Question: I am having two gridviews. (names that i gave)
- -
Initially all the items in the gridview will be empty(something like invisible). Based on click of item in bottom gridview the items in the top grid view will be shown.
Ex: suppose the items in top gridview be "<PHONE>". Initially all are invisible.
Once I click on an item in the bottom grid view, i need to make the appropriate numbers visible in the top grid view.
Lets say, i clicked 1. The grid view items where I am having "1" should be visible.
I tried this logic but something went wrong and i am ended up with some wierd results.
Look at the output :

If you see the above image for input "<PHONE>" when 1 is clicked all 1's are turned to visible. when i clicked 2, 2's got visible and even extra 1's are assigned to the grid.
I donno why this happened.
This is the code that I tried.
Main Activity :
'''
public class MainActivity extends Activity {
GridView grid_topNumbers;
GridView gridview_belownumbers;
@Override
public void onCreate(Bundle savedInstanceState) {
super.onCreate(savedInstanceState);
setContentView(R.layout.activity_main);
gridview_belownumbers = (GridView)findViewById(R.id.gridview_belownumbers);
grid_topNumbers = (GridView)findViewById(R.id.gridview_topnumbers);
TopGrid topGridAdapter = new TopGrid(this);
Constants.topNumbers = "<PHONE>";
List<TopNumbersObject> topNumList = new ArrayList<TopNumbersObject>();
TopNumbersObject topnumObj = null;
for(int i=0;i< Constants.topNumbers.length();i++){
topnumObj = new TopNumbersObject();
if(i<Constants.topNumbers.length()-1)
{
topnumObj.number = (Constants.topNumbers.substring(i, i+1))+"";
}
else
{
topnumObj.number = (Constants.topNumbers.substring(i))+"";
}
topnumObj.isVisited =false;
topNumList.add(topnumObj);
}
Constants.TopNumbersList = topNumList;
grid_topNumbers.setAdapter(topGridAdapter);
gridview_belownumbers.setAdapter(new CustomGridViewAdapter(this,topGridAdapter));
}
@Override
public boolean onCreateOptionsMenu(Menu menu) {
getMenuInflater().inflate(R.menu.activity_main, menu);
return true;
}
}
'''
My Bottom Grid view adapter :
'''
public class CustomGridViewAdapter extends BaseAdapter {
Context cont;
LinearLayout.LayoutParams params = null;
TopGrid topAdapter = null;
public CustomGridViewAdapter(Context c,TopGrid topAdapter) {
params = new LinearLayout.LayoutParams(LayoutParams.WRAP_CONTENT,
LayoutParams.WRAP_CONTENT);
cont = c;
this.topAdapter = topAdapter;
// type = Typeface.createFromAsset(cont.getAssets(),
// "fonts/letters_fonttype.ttf");
}
@Override
public int getCount() {
return 10;
}
@Override
public Object getItem(int arg0) {
return arg0;
}
@Override
public long getItemId(int arg0) {
return arg0;
}
@Override
public View getView(int arg0, View convertView, ViewGroup arg2) {
View v;
TextView tv;
// if it's not recycled, initialize some
// attributes
LayoutInflater li = (LayoutInflater) cont
.getSystemService(Context.LAYOUT_INFLATER_SERVICE);
v = li.inflate(R.layout.bottom_grid, null);
tv = (TextView) v.findViewById(R.id.bottom_grid_item_textView1);
tv.setText(arg0+"");
tv.setOnClickListener(new OnClickListener() {
@Override
public void onClick(View arg0) {
TextView clickedTextView = (TextView)arg0;
String letter = clickedTextView.getText().toString();
for(int i=0;i<Constants.topNumbers.length();i++)
{
TopNumbersObject letterObject = Constants.TopNumbersList.get(i);
if(letterObject.number.equalsIgnoreCase(letter))
{
letterObject.isVisited = true;
if(Constants.topNumbers.toLowerCase().lastIndexOf(letter.toLowerCase()) == i)
{
topAdapter.notifyDataSetChanged();
break;
}
}
}
clickedTextView.setClickable(false);
clickedTextView.setOnClickListener(null);
}
});
return v;
}
}
'''
My Top Grid Adapter :
'''
public class TopGrid extends BaseAdapter {
Context cont;
LinearLayout.LayoutParams params = null;
public TopGrid(Context c) {
params = new LinearLayout.LayoutParams(LayoutParams.WRAP_CONTENT,
LayoutParams.WRAP_CONTENT);
cont = c;
}
@Override
public int getCount() {
return Constants.TopNumbersList.size();
}
@Override
public Object getItem(int arg0) {
return arg0;
}
@Override
public long getItemId(int arg0) {
return arg0;
}
@Override
public View getView(int arg0, View convertView, ViewGroup arg2) {
View v =convertView;
TextView tv;
TopNumbersObject topnoObject = (Constants.TopNumbersList.get(arg0));
Holder h;
if (v == null) // if it's not recycled, initialize some attributes
{
h=new Holder();
LayoutInflater li = (LayoutInflater) cont
.getSystemService(Context.LAYOUT_INFLATER_SERVICE);
v = li.inflate(R.layout.top_numbers_item, null);
h.tv = (TextView) v.findViewById(R.id.top_grid_item_textView1);
v.setTag(h);
}
else
{
h=(Holder)v.getTag();
}
if(topnoObject.isVisited)
{
h.tv.setText(topnoObject.number);
}
Log.e("letters", topnoObject.number+ " "+topnoObject.isVisited+" "+arg0);
return v;
}
private static class Holder
{
TextView tv;
}
}
'''
The constants file :
'''
public class Constants {
public static boolean ISGRE;
public static String topNumbers = "<PHONE>";
public static List<TopNumbersObject> TopNumbersList = null;
public static int chances = 8;
}
'''
Next My xml files :
activity_main :
'''
<RelativeLayout xmlns:android="http://schemas.android.com/apk/res/android"
xmlns:tools="http://schemas.android.com/tools"
android:layout_width="match_parent"
android:layout_height="match_parent"
android:background="#000000" >
<GridView
android:id="@+id/gridview_topnumbers"
android:layout_width="fill_parent"
android:layout_height="wrap_content"
android:layout_alignParentTop="true"
android:layout_centerHorizontal="true"
android:gravity="center"
android:numColumns="12"
android:stretchMode="columnWidth" >
</GridView>
<GridView
android:id="@+id/gridview_belownumbers"
android:layout_width="fill_parent"
android:layout_height="wrap_content"
android:layout_below="@+id/gridview_topnumbers"
android:layout_marginTop="10dp"
android:gravity="center"
android:numColumns="7"
android:stretchMode="columnWidth" >
</GridView>
</RelativeLayout>
'''
top_numbers_item.xml
'''
<?xml version="1.0" encoding="utf-8"?>
<LinearLayout xmlns:android="http://schemas.android.com/apk/res/android"
android:layout_width="match_parent"
android:layout_height="match_parent"
android:orientation="vertical" >
<TextView
android:id="@+id/top_grid_item_textView1"
android:layout_width="wrap_content"
android:layout_height="wrap_content"
android:gravity="center_horizontal"
android:textColor="#FF00FF" />
</LinearLayout>
'''
bottom_grid.xml
'''
<?xml version="1.0" encoding="utf-8"?>
<LinearLayout xmlns:android="http://schemas.android.com/apk/res/android"
android:layout_width="match_parent"
android:layout_height="match_parent"
android:orientation="vertical" >
<TextView
android:id="@+id/bottom_grid_item_textView1"
android:layout_width="wrap_content"
android:layout_height="wrap_content"
android:gravity="center_horizontal"
android:textColor="#FF0011"
android:text="A" />
</LinearLayout>
'''
Can anyone suggest me where i went wrong.
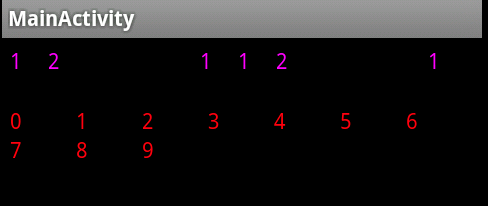
Answer: Managed to change visibility of topgrid items when i need.
Instead of this
'''
if(topnoObject.isVisited)
{
h.tv.setText(topnoObject.number);
}
'''
Used the below code.
'''
if(topnoObject.isVisited)
{
h.tv.setVisibility(View.VISIBLE);
}
else
{
h.tv.setVisibility(View.INVISIBLE);
}
h.tv.setText(topnoObject.number);
'''
But still waiting for a more accurate answer